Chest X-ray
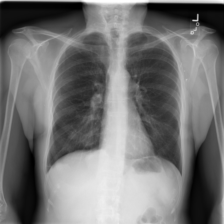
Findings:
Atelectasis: negative
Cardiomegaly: negative
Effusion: negative
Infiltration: negative
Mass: negative
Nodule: negative
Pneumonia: negative
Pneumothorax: negative
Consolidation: negative
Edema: negative
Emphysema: negative
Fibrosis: negative
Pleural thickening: negative
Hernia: negative